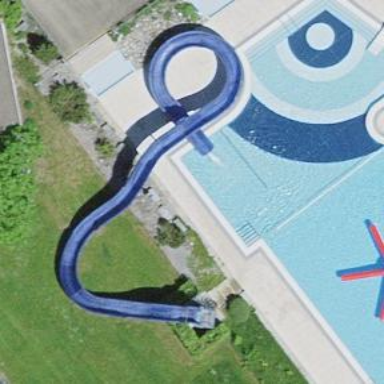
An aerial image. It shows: Aqua-colored water slide attraction.